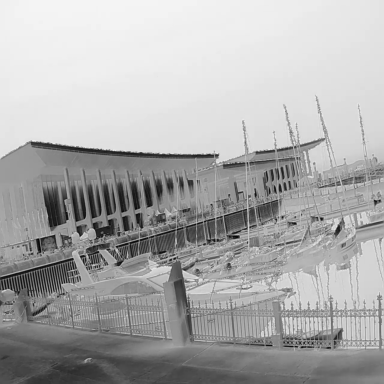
There are six canoes in the infrared image.